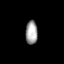
Tissue: lung
Cell type: Endothelial cells
Senescence score: 0.603
Nuclear area (px): 281
Mean DAPI intensity: 159.05